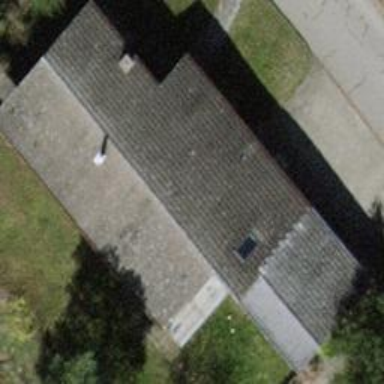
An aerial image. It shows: Detached building with saltbox-shaped roof.